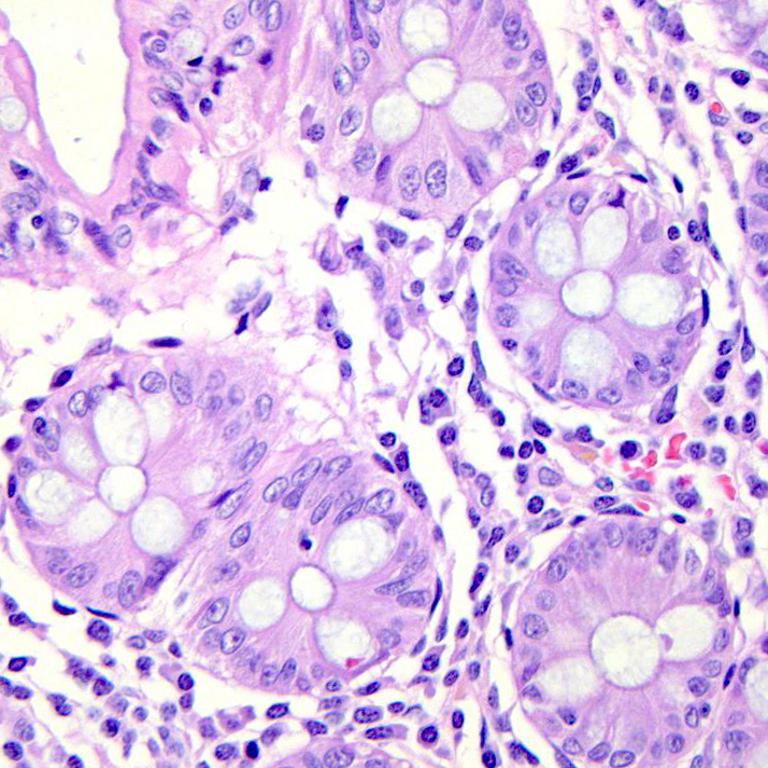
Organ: colon
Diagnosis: benign